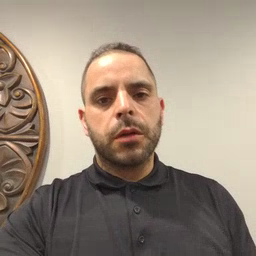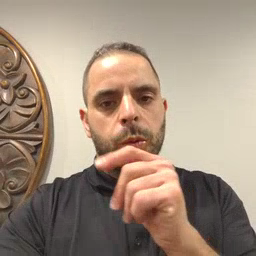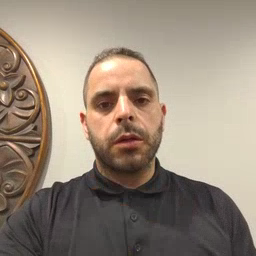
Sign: who